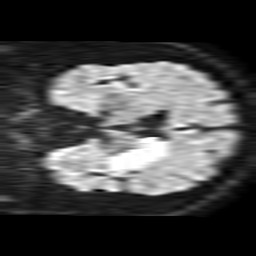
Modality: TRACE
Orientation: coronal
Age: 63
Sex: male
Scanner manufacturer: philips
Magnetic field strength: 1.5 T
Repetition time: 3.395 s
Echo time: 0.06922 s